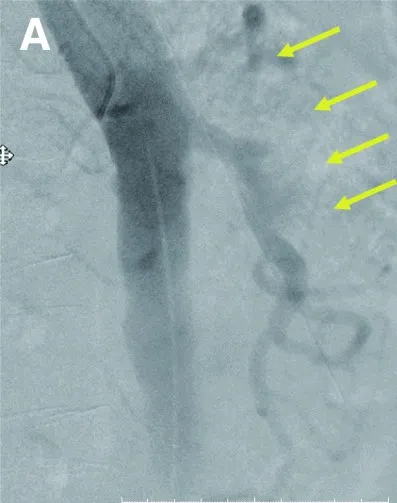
Fig. 2 (A) Pre-implantation of stent-graft angiography showed SMA aneurysm (arrows).
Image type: radiology (ct)